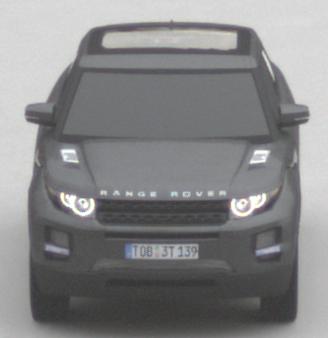
Make: Land Rover
Model: Range Rover Evoque 2.0 Si4
Detailed model: Range Rover Evoque (I)
Model produced from: 2011/08
Model produced until: 2013/11
Doors: 5
Color: gray
Road condition: dry road
Daytime: midday
Contrast: low contrast